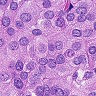
Metastatic tissue present: yes